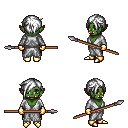
a pixel art fantasy rpg character, female body template, orc, green skin, white robe, gold greaves, white pixie cut hairstyle, gold gloves, gold boots, spear, four views (front, back, left, right), 2x2 character sprite sheet, small pixel art, hard edges, no anti-aliasing